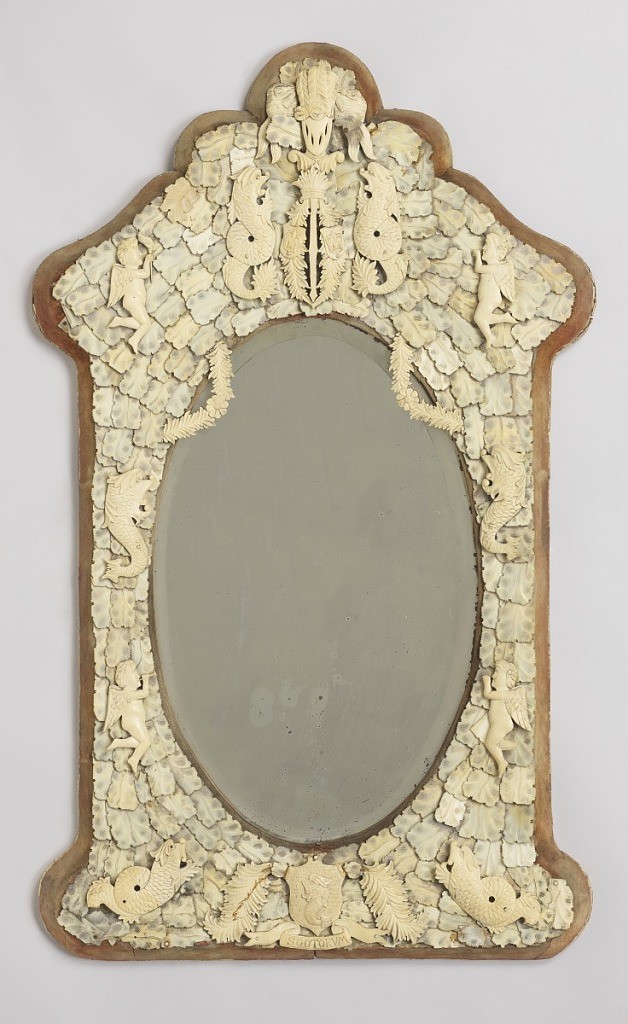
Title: "Dieppe"
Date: mid- 19th century
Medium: Carved bone, velvet-covered wood, mirrored glass
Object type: Mirror
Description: Shield-shaped frame mounted with overlapping plaques of ivory, the arched top with heraldic devices, the bottom overset with fish and a shield, all surrounding an  oval mirror.